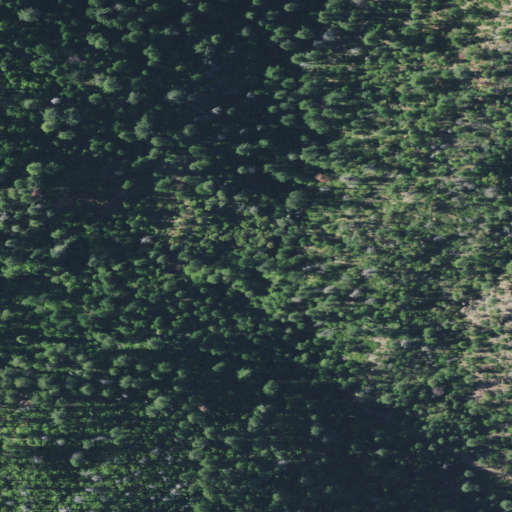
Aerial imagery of valley in Oregon named South Fork Fiddler Gulch containing evergreen forest, shrub, and open development